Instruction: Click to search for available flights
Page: home
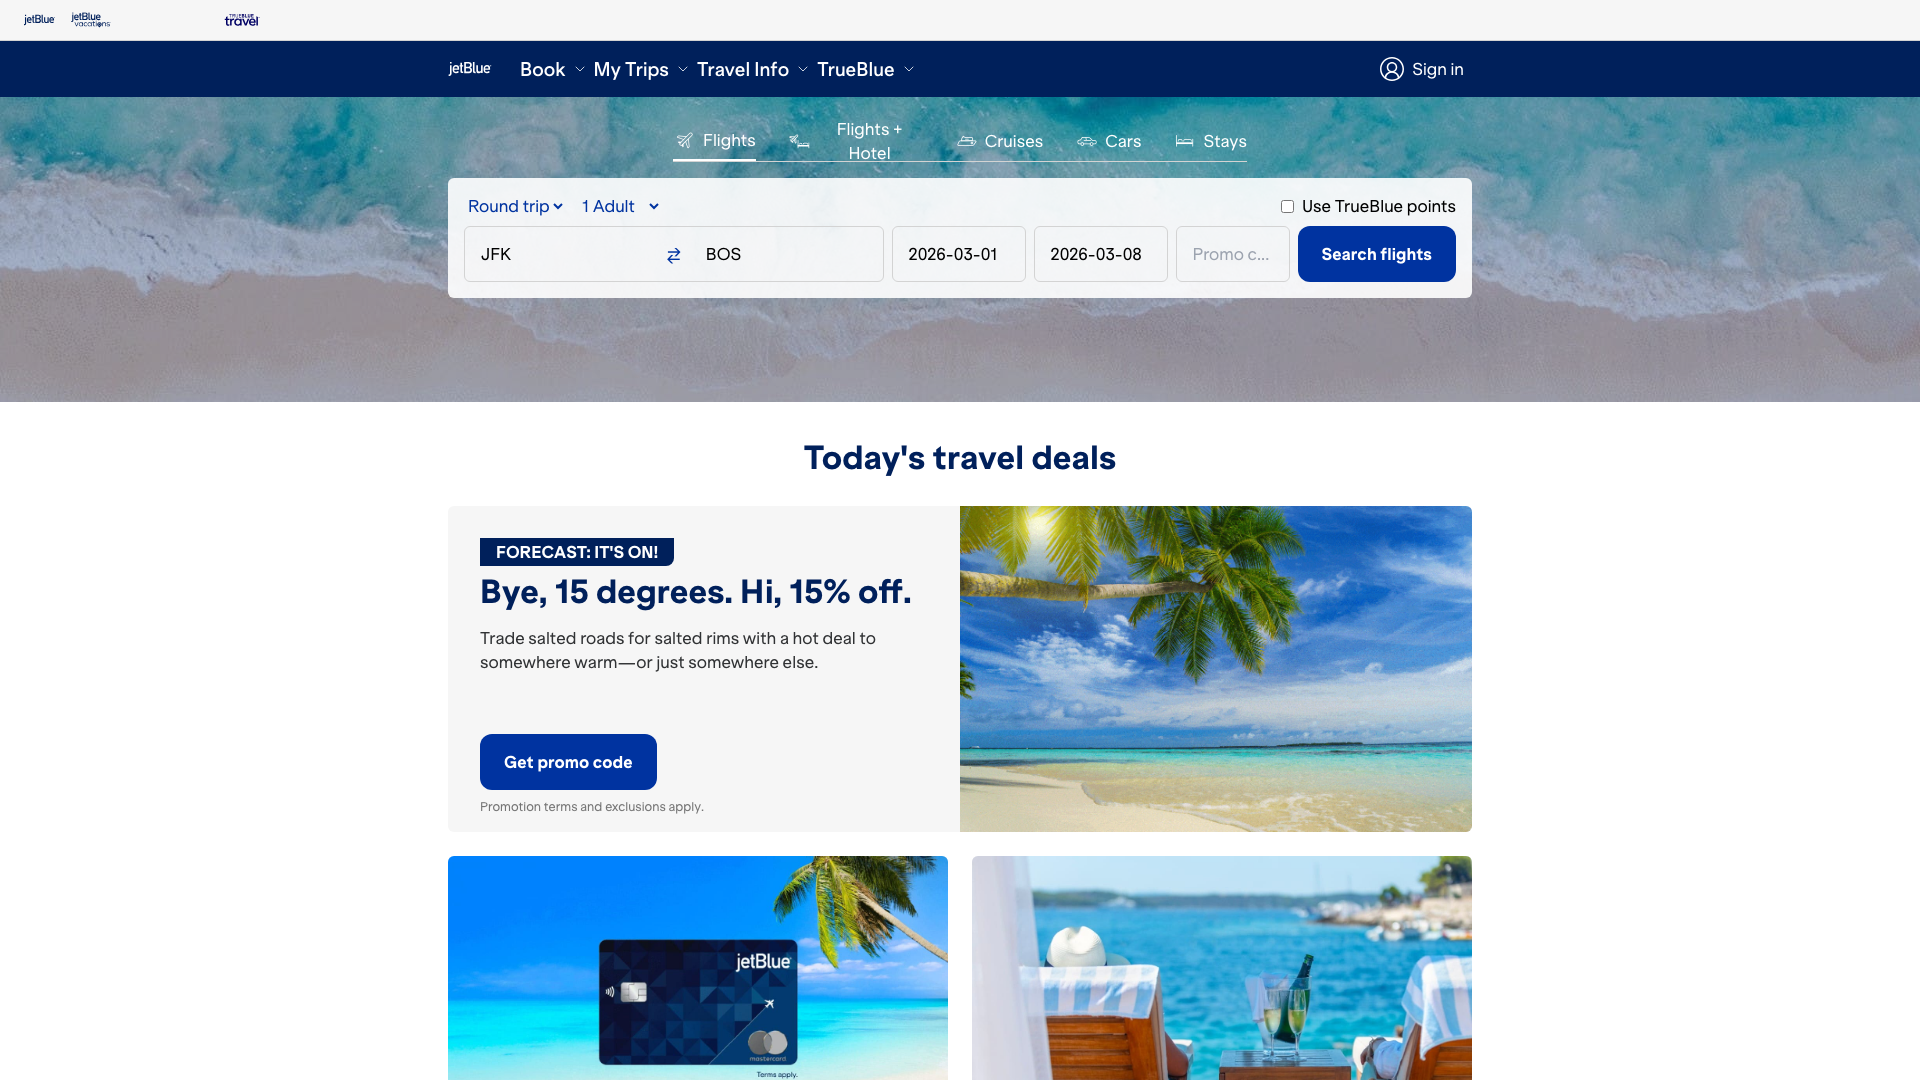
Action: click